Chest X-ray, PA view. Patient: 44 years old, sex F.
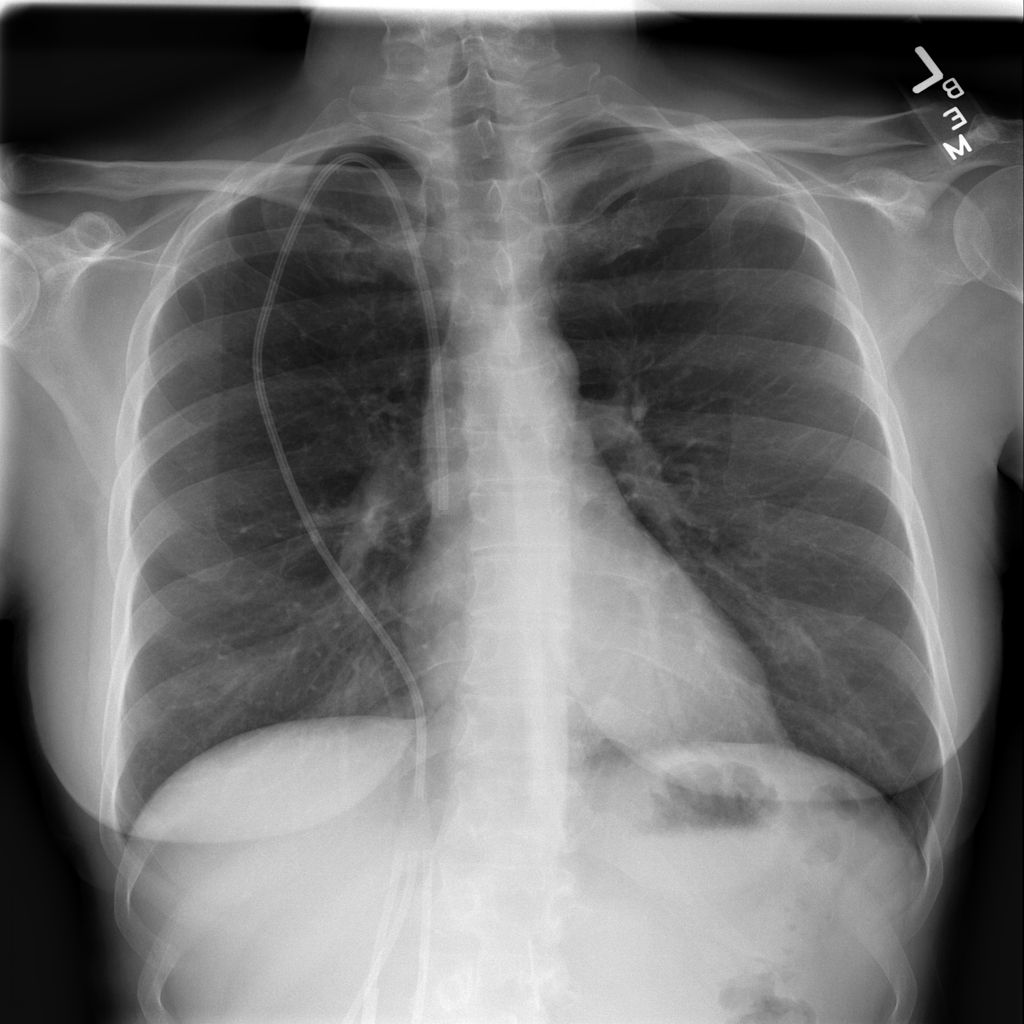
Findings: No Finding